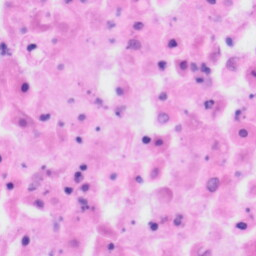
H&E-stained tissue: Tonsil